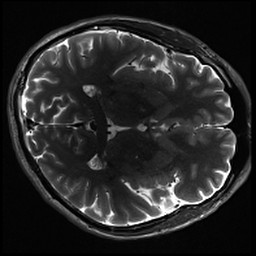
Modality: inplaneT2
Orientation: axial